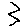
Label: zigzag